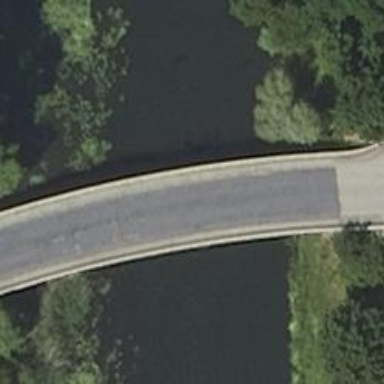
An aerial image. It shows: There is bridge in the image.